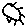
Label: sun